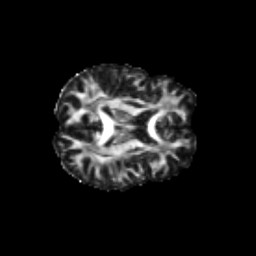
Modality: FA
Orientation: axial
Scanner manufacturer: siemens
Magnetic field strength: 3 T
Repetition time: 9.2 s
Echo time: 0.084 s